Field crop: tomato
Growth stage: 1
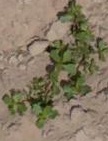
Species: portulaca